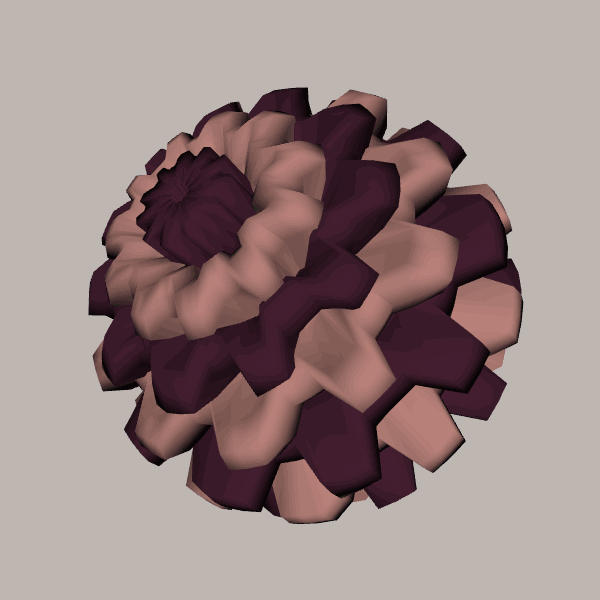
Background: light